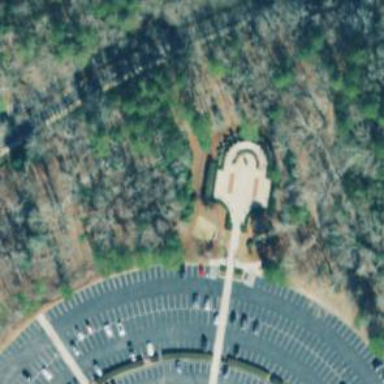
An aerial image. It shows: Historic memorial.